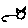
Label: cat